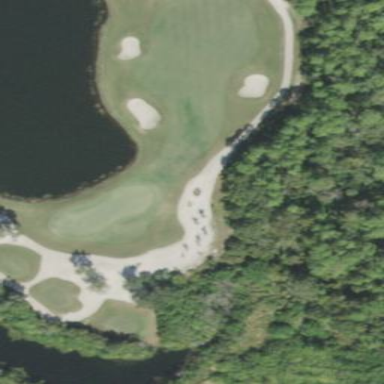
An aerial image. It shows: Sand bunker on golf course.